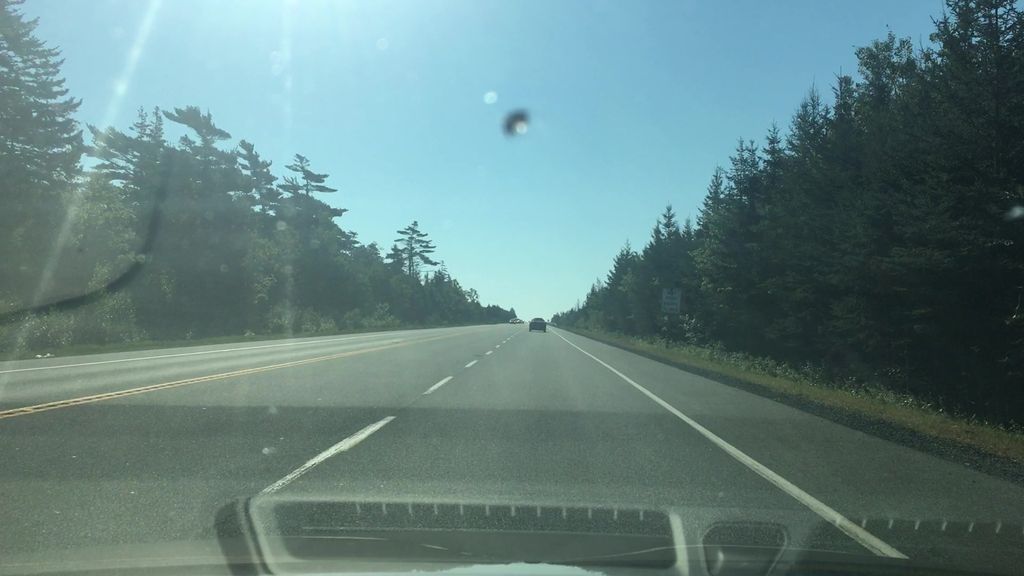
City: halifax